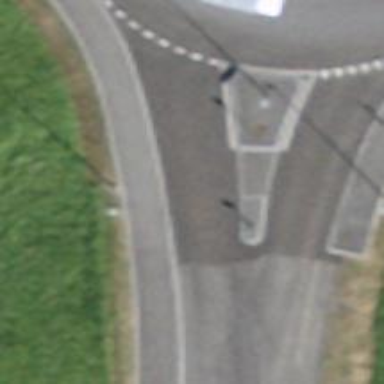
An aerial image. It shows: Uncontrolled zebra crossing on the road.